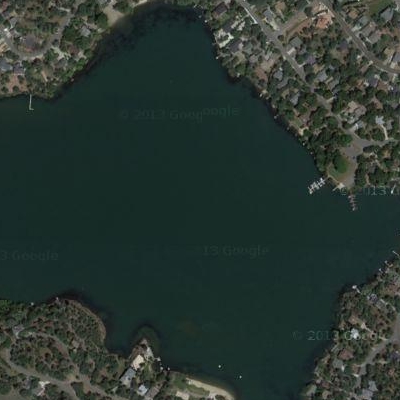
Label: RiverLake